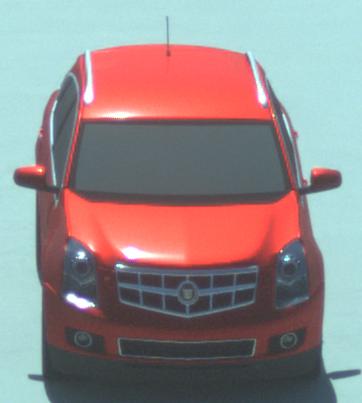
Make: Cadillac
Model: SRX 3.0 V6
Detailed model: SRX (II)
Model produced from: 2010/12
Model produced until: 2012/01
Doors: 5
Color: red
Road condition: dry road
Daytime: midday
Contrast: high contrast